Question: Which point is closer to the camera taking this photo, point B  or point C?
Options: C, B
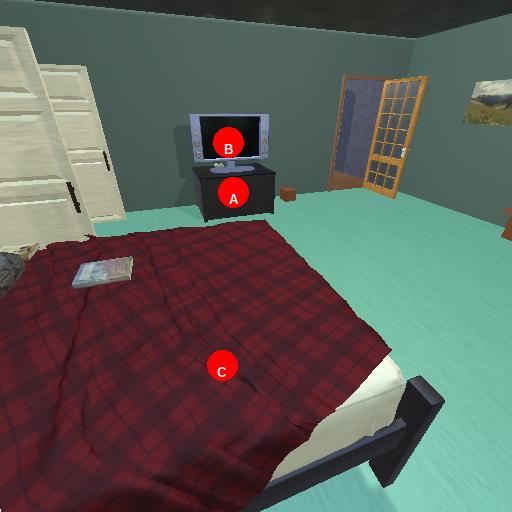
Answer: C